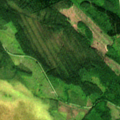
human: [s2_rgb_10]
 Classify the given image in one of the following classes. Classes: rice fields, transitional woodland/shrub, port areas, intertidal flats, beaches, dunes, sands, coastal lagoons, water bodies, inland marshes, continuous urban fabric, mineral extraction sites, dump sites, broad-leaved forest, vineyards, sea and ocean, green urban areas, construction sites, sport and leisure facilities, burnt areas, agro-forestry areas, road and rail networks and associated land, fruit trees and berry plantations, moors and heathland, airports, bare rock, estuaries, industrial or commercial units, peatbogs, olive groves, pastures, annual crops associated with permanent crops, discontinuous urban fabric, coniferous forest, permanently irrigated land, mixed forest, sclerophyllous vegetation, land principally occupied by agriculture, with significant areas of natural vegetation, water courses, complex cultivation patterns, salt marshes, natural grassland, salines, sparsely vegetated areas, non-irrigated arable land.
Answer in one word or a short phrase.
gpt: coniferous forest, mixed forest, transitional woodland/shrub, peatbogs